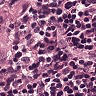
Metastatic tissue present: yes